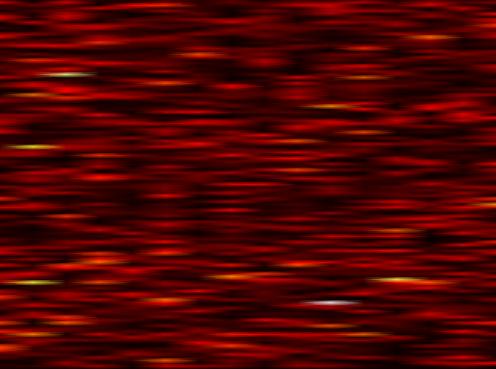
Label: WOLA